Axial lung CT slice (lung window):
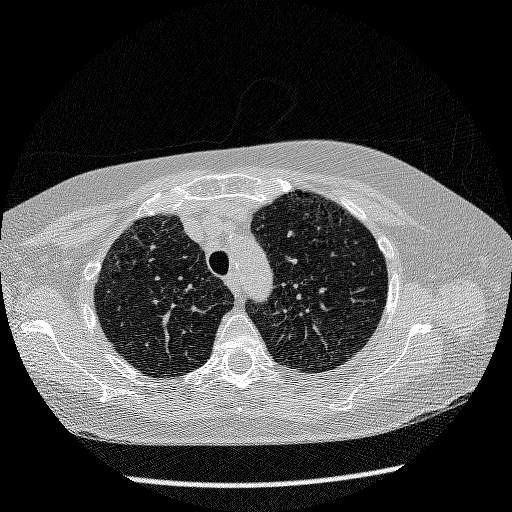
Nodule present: no